Question: I want to change the font of the but the changing options are grayed and can't be changed.

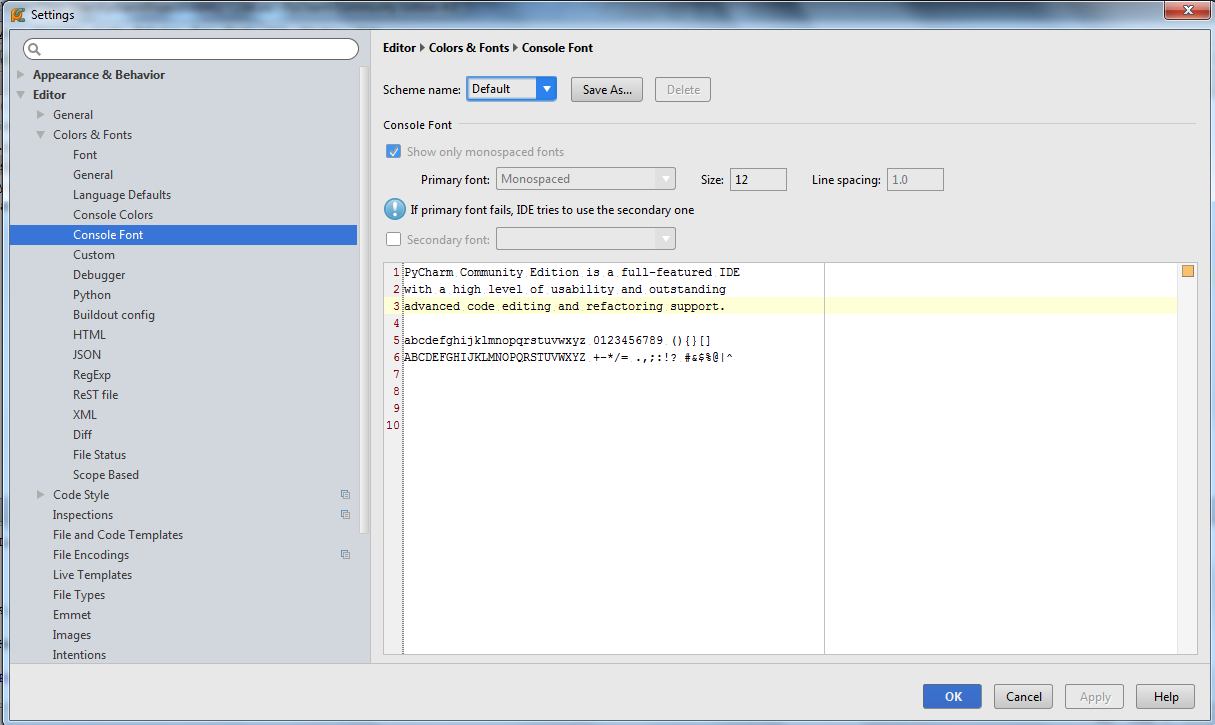
Answer: You can't edit the font for any of the stock schemes. You need to click 'Save As...', save Default as its own new scheme (e.g. Ali Custom Scheme), then you can edit the font of that scheme.